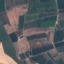
Land use / land cover class: PermanentCrop